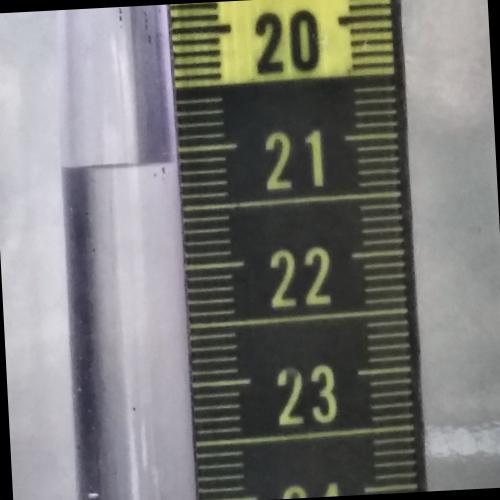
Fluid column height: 21.1 cm